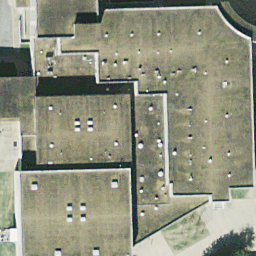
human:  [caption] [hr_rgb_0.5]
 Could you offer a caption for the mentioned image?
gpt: Buildings with grey roofs .

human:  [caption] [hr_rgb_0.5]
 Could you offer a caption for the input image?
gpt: Buildings with grey roofs pressed together .

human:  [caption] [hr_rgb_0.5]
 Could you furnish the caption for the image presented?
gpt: There are some buildings with grey roofs .

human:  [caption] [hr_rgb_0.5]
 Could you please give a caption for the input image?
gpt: There are some buildings pressed together .

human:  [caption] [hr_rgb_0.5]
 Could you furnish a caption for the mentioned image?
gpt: Some buildings arranged compact .